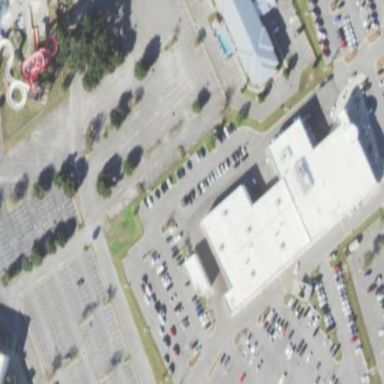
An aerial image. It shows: Commercial building.